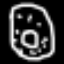
Label: donut